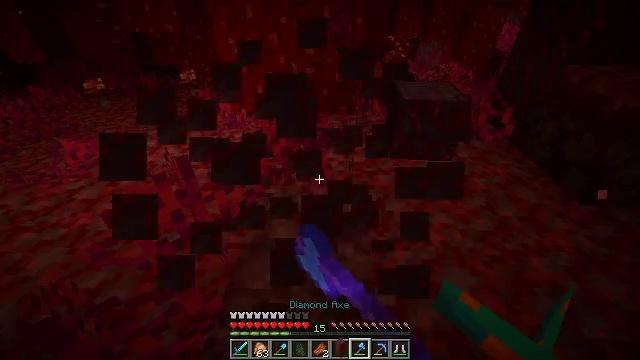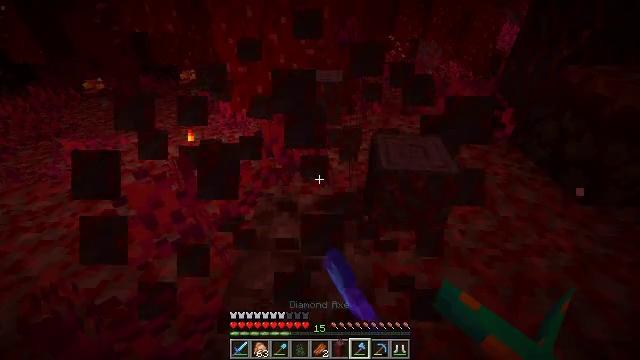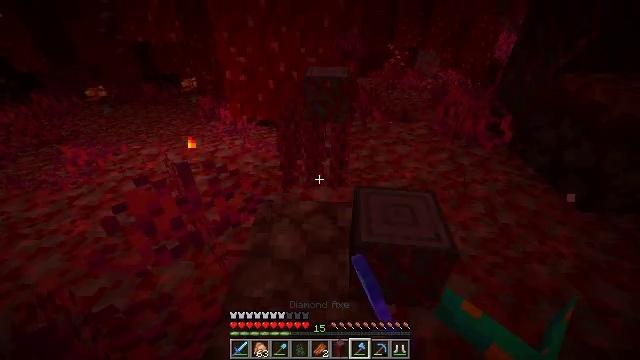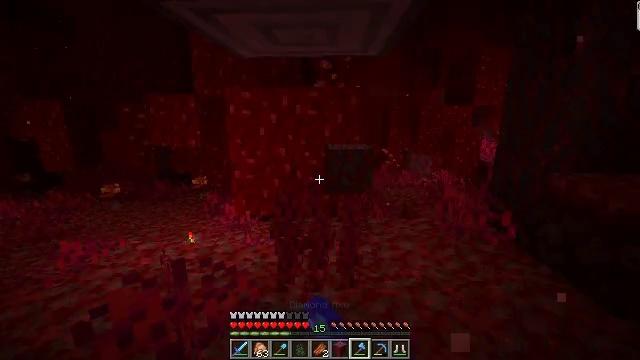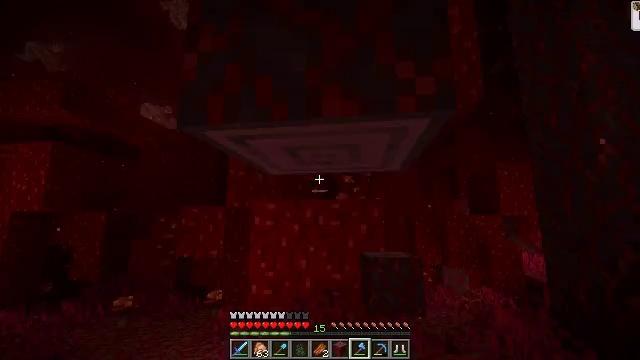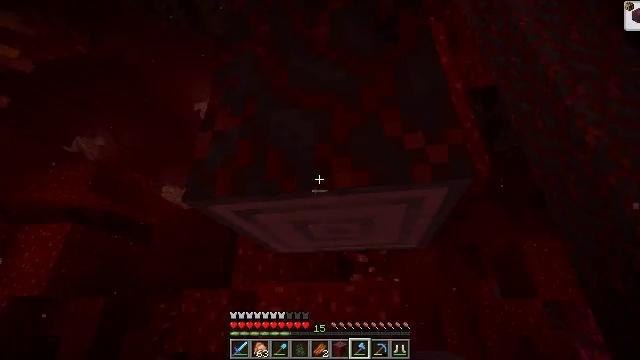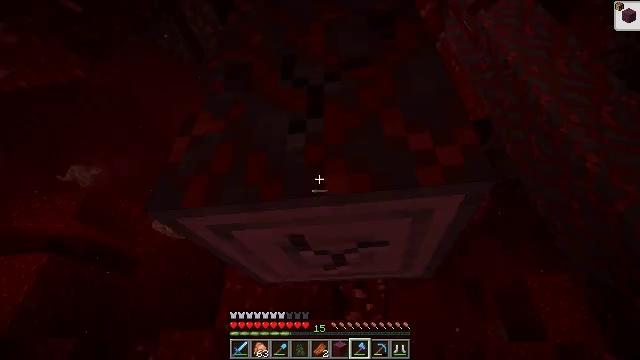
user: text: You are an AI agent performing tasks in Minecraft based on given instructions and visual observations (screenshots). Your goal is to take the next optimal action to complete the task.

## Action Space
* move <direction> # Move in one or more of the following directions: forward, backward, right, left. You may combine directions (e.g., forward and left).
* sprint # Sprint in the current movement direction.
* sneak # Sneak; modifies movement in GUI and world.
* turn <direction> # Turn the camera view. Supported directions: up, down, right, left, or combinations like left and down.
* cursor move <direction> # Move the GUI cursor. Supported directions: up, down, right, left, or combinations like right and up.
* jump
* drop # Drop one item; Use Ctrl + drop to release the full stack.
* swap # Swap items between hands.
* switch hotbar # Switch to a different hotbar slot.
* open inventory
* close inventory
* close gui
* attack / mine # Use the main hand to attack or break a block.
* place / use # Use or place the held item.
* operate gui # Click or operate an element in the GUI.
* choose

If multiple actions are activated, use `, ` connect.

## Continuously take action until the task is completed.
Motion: motion action
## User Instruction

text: Mine crimson roots from the ground.
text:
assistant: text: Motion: attack / mine
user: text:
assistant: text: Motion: turn up, attack / mine
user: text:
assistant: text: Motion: turn up, attack / mine
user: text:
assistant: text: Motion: move forward, turn left and up, attack / mine
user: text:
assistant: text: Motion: move forward, turn left and up, attack / mine
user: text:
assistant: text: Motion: move forward, turn right and up, attack / mine
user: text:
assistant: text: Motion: attack / mine